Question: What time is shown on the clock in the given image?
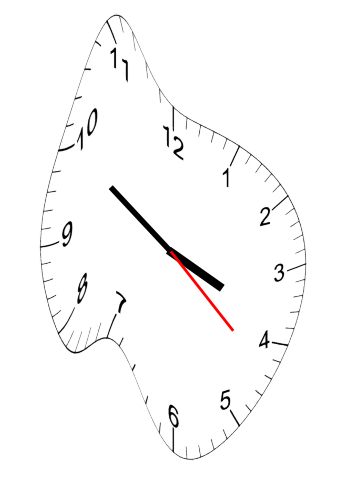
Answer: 03:50:22